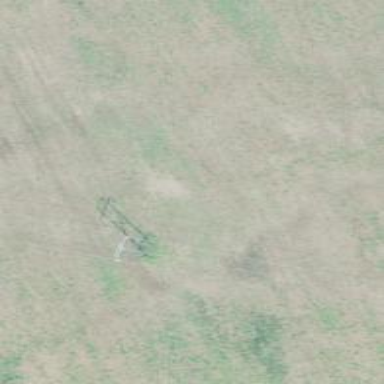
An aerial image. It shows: H-frame power tower with distinctive design.